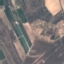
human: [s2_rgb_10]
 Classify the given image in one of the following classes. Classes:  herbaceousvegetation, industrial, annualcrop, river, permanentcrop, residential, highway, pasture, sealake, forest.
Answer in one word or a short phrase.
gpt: PermanentCrop